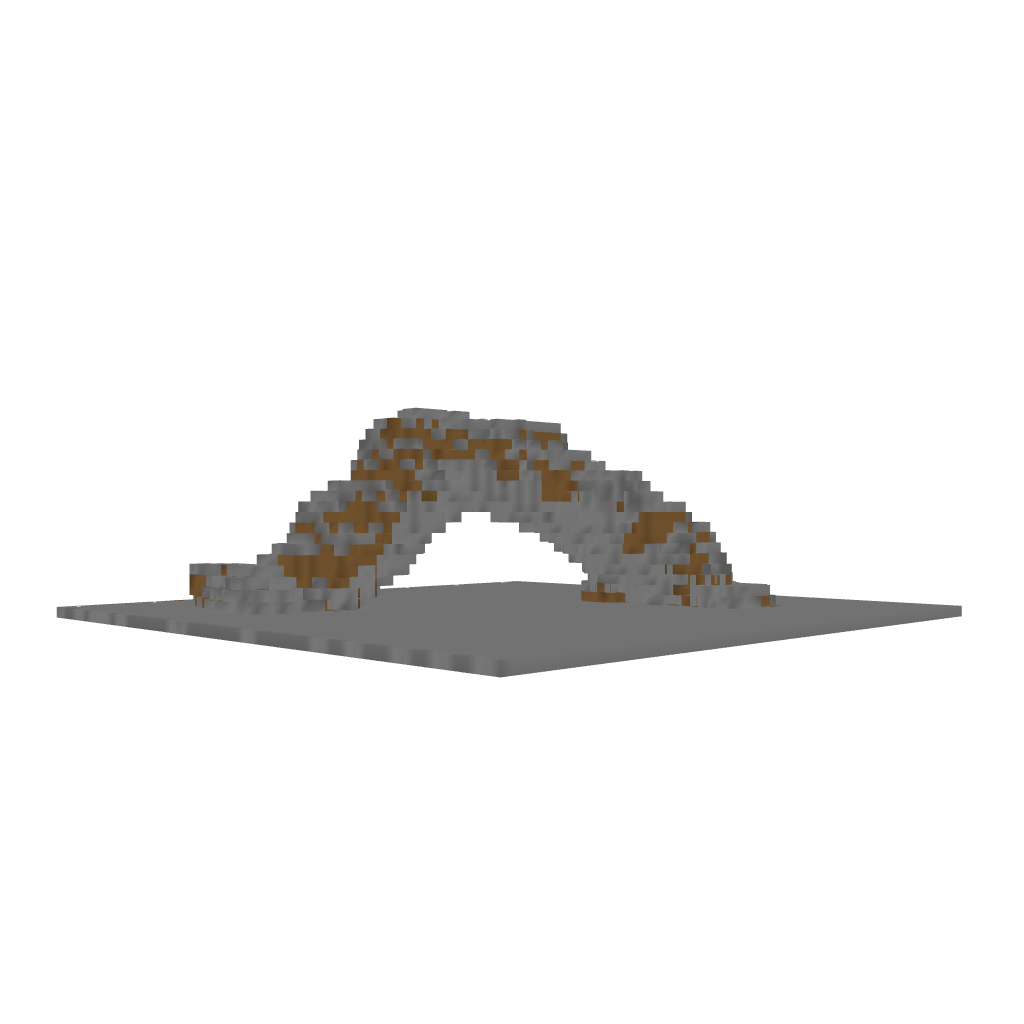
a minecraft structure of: Over Hang good quality a lot of earth